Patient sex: M
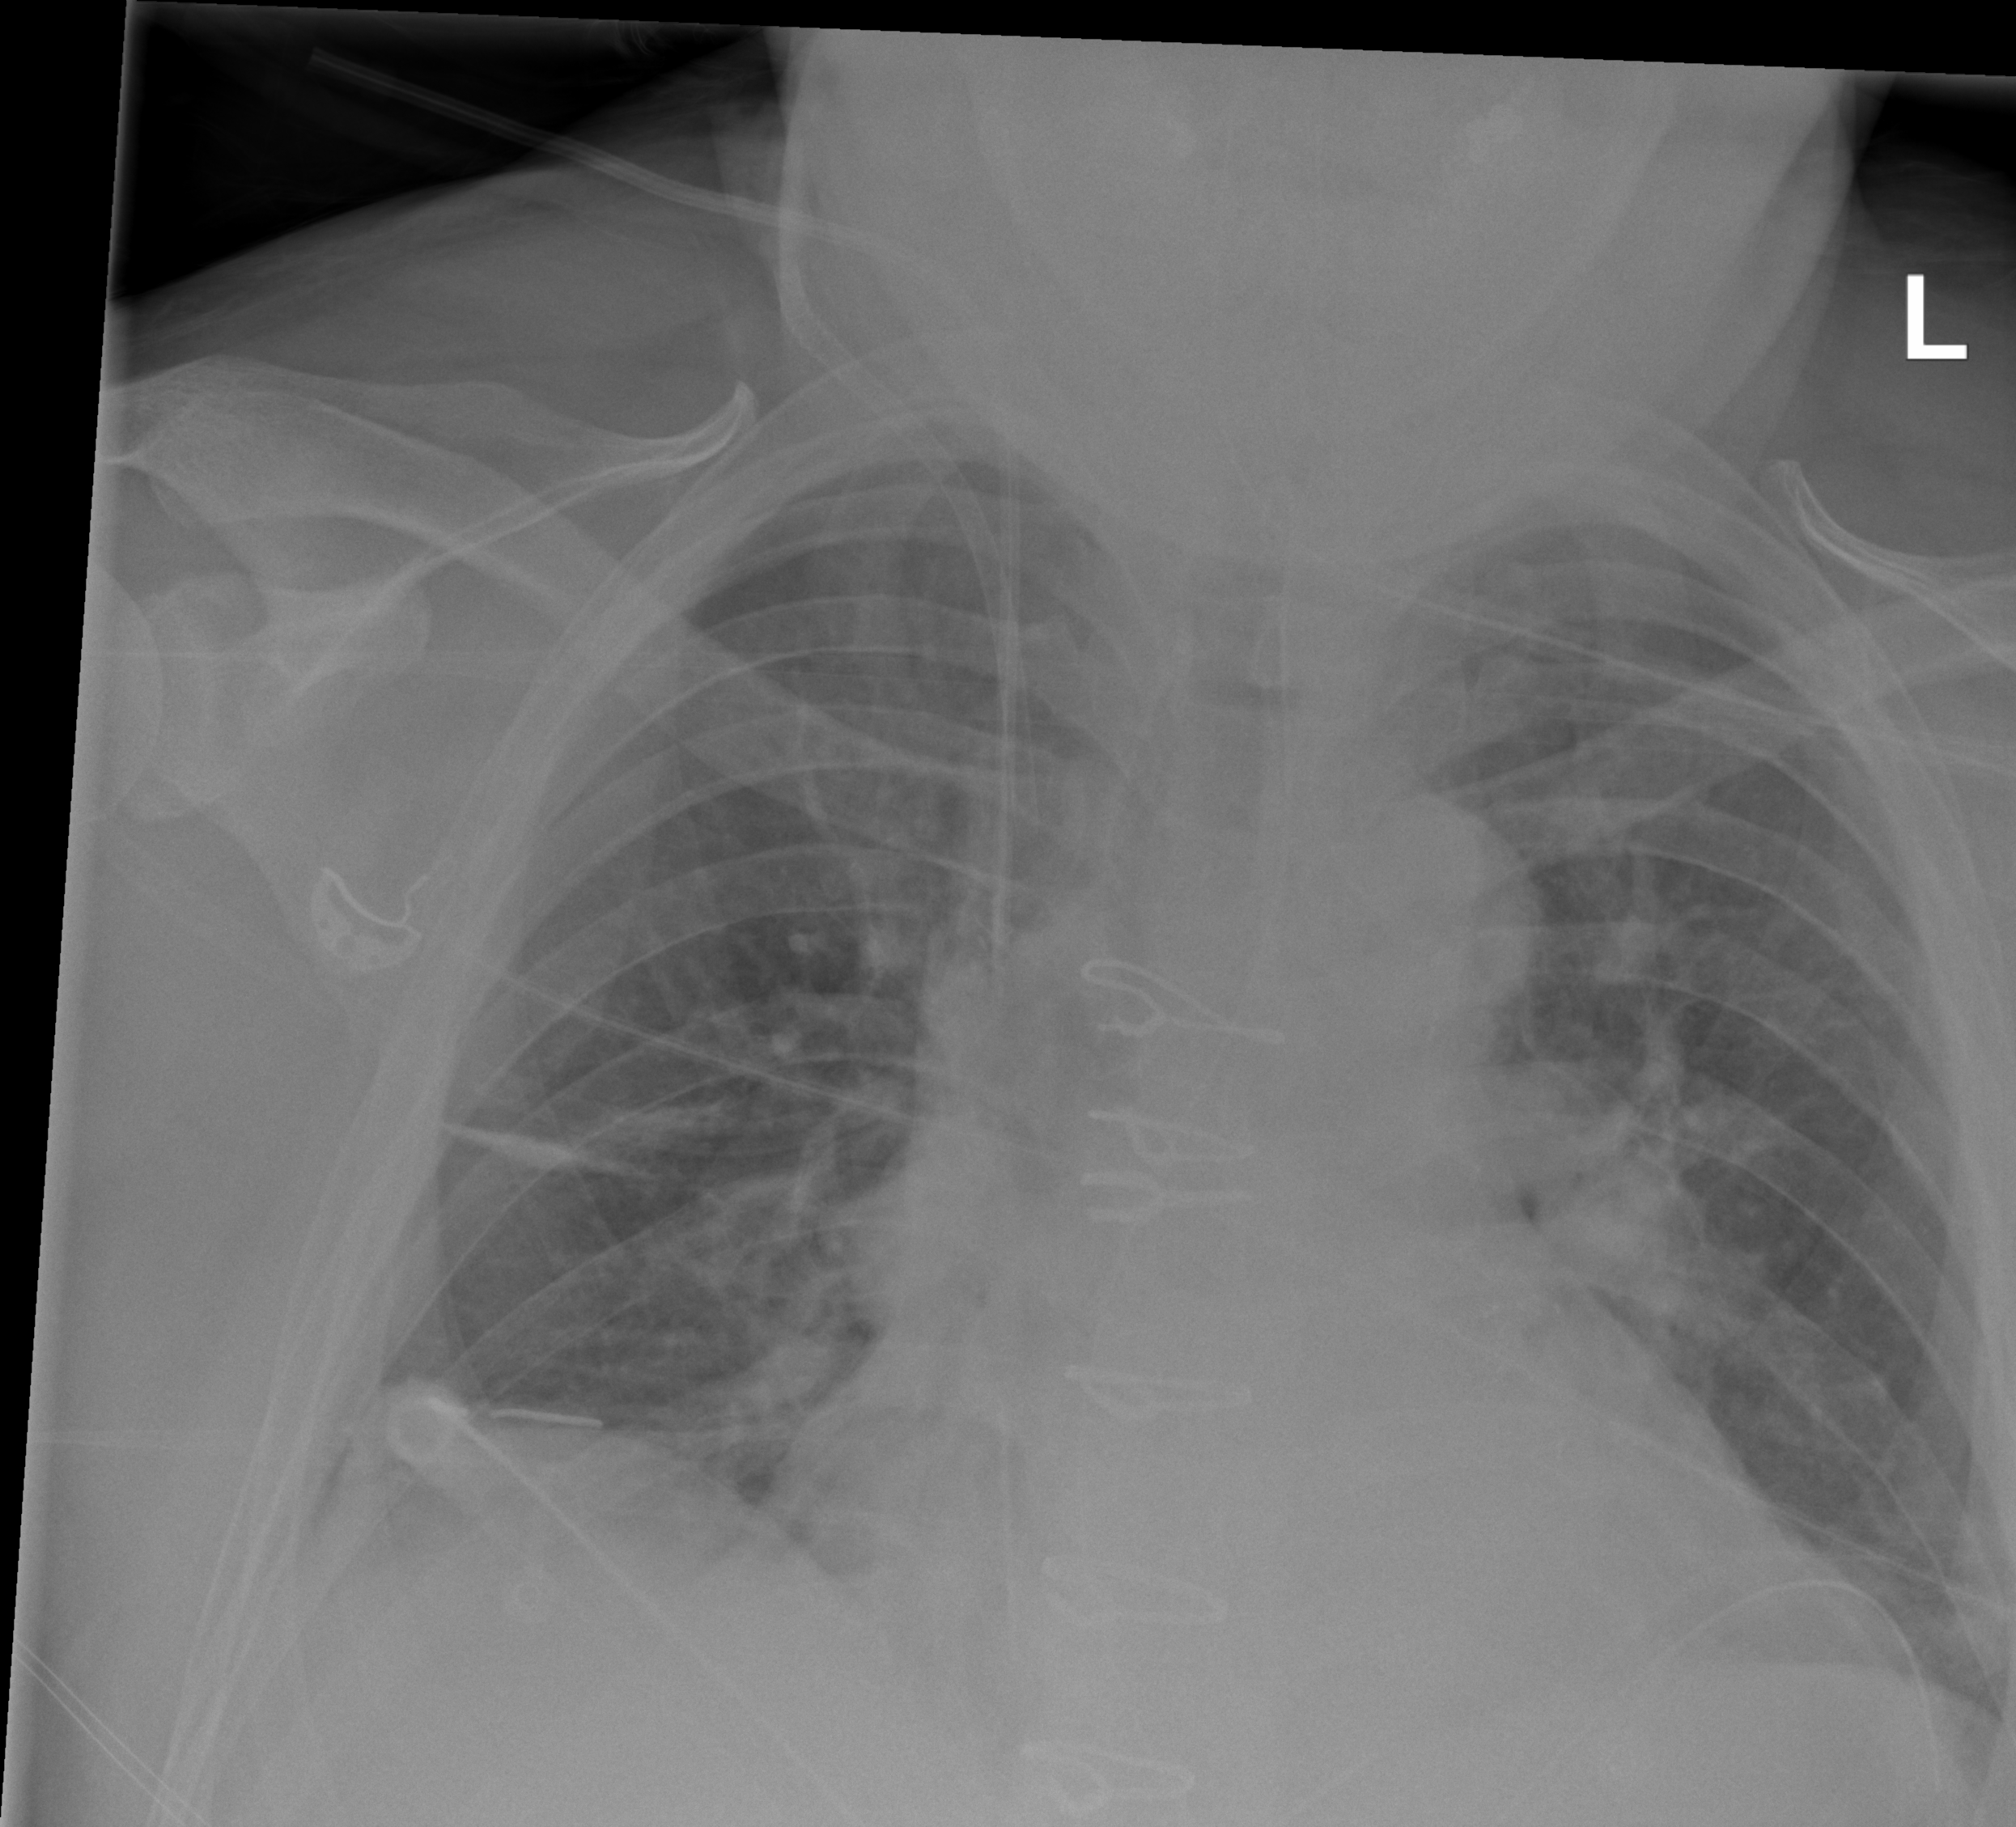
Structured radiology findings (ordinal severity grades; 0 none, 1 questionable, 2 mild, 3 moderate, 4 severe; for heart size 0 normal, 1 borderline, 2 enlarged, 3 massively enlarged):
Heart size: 2
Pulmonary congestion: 2
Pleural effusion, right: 2
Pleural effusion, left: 0
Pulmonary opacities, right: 2
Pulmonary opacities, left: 2
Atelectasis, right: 2
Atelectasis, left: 0